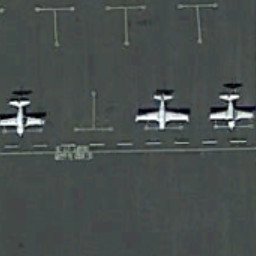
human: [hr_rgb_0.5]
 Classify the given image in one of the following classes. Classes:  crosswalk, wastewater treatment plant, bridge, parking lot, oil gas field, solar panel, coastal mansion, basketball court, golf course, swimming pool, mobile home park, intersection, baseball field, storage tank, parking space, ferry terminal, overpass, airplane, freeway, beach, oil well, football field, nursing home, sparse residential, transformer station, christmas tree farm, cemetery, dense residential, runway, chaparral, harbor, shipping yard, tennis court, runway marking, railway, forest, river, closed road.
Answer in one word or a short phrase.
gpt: airplane